Question: I want to draw a 2D triangle where mouse clicked.
Already made mouse event handler and could see the point where mouse clicked.
I wrote vertex position of Triangle in Buffer Object. It will be Triangle size.
How to connect the mouse event handler(function click) and position of Triangle(positionBuffer)
Could you give me answer?
'''
//Vertex shader program
var VSHADER_SOURCE =
'attribute vec4 a_Position;
' +
'void main() {
' +
' gl_Position = a_Position;
' +
'}
';
// Fragment shader program
var FSHADER_SOURCE =
'void main() {
' +
' gl_FragColor = vec4(1.0, 0.0, 0.0, 1.0);
' +
'}
';
function main() {
// Retrieve <canvas> element
var canvas = document.getElementById('webgl');
// Get the rendering context for WebGL
var gl = getWebGLContext(canvas);
if (!gl) {
console.log('Failed to get the rendering context for WebGL');
return;
}
// Initialize shaders
if (!initShaders(gl, VSHADER_SOURCE, FSHADER_SOURCE)) {
console.log('Failed to intialize shaders.');
return;
}
var n = initVertexBuffers(gl);
if(n < 0){
console.log('Failed to set the positions of the vertices');
return;
}
// Register function (event handler) to be called on a mouse press
canvas.onmousedown = function(ev){ click(ev, gl, canvas) };
// Specify the color for clearing <canvas>
gl.clearColor(0.0, 0.0, 0.0, 1.0);
// Clear <canvas>
gl.clear(gl.COLOR_BUFFER_BIT);
}
var shapes = []; // The array for the position of Triangle with mouse click
function click(ev, gl, canvas) {
var x = ev.clientX; // x coordinate of a mouse pointer
var y = ev.clientY; // y coordinate of a mouse pointer
var rect = ev.target.getBoundingClientRect();
x = ((x - rect.left) - canvas.width/2)/(canvas.width/2);
y = (canvas.height/2 - (y - rect.top))/(canvas.height/2);
// Store the coordinates to shapes array
shapes.push([x,y]);
// Clear <canvas>
gl.clear(gl.COLOR_BUFFER_BIT);
var len = shapes.length;
for(var i = 0; i < len; i++) {
gl.bufferData(gl.ARRAY_BUFFER, shapes[i], gl.STATIC_DRAW);
}
// Draw
gl.drawArrays(gl.TRIANGLES, 0, 3);
}
//Make the BO for making triangle
function initVertexBuffers(gl){
var vertices = new Float32Array([
0.0, 0.1,
-0.1, -0.1,
0.1, -0.1,
]);
var n = 3;
//Create a buffer Object
var positionBuffer = gl.createBuffer();
if(!positionBuffer){
console.log('Failed to create the buffer object');
return -1;
}
//Bind the buffer object to target
gl.bindBuffer(gl.ARRAY_BUFFER, positionBuffer);
//Write date into the buffer object
gl.bufferData(gl.ARRAY_BUFFER, vertices, gl.STATIC_DRAW);
//Assign the buffer object to a_Position variable
var a_Position = gl.getAttribLocation(gl.program, 'a_Position');
if (a_Position < 0) {
console.log('Failed to get the storage location of a_Position');
return -1;
}
//Connect the assignment to a_Position variable
gl.vertexAttribPointer(a_Position, 2, gl.FLOAT, false, 0, 0);
//Enable the assignment to a_Position variable
gl.enableVertexAttribArray(a_Position);
return n;
}
'''
Error message->

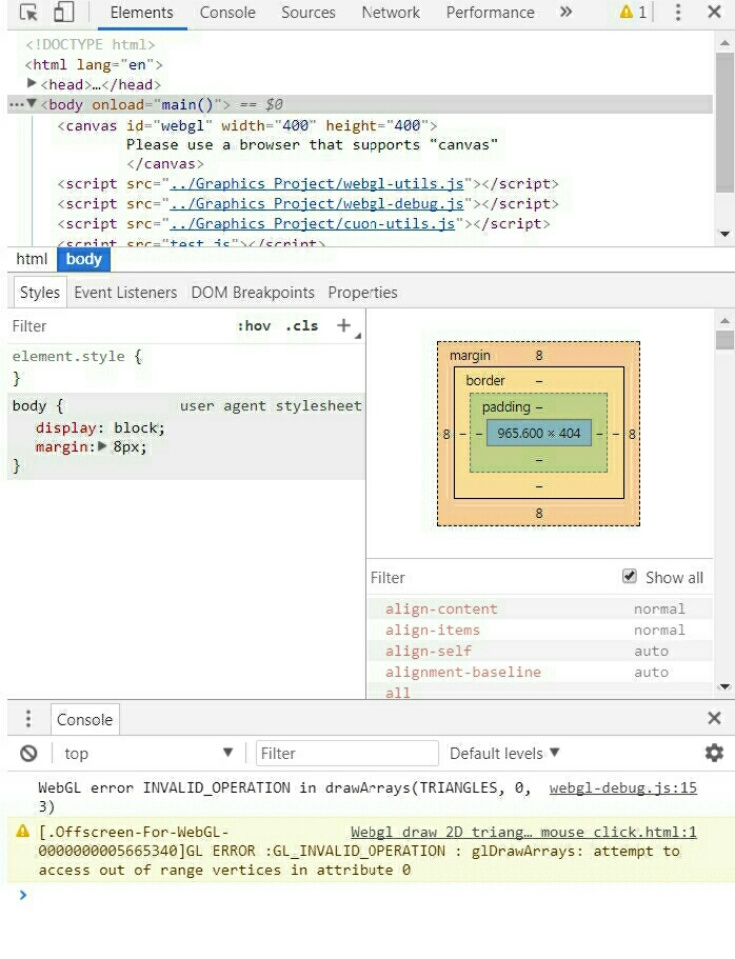
Answer: It's not really clear what you want to happen. Do you want to draw one mesh with multiple triangles or do you want to draw N triangles?
In any case this code makes no sense
'''
var shapes = []; // The array for the position of Triangle with mouse click
function click(ev, gl, canvas) {
...
// Store the coordinates to shapes array
shapes.push([x,y]);
...
var len = shapes.length;
for(var i = 0; i < len; i++) {
gl.bufferData(gl.ARRAY_BUFFER, shapes[i], gl.STATIC_DRAW);
}
'''
'gl.bufferData' requires a <URL>, not a JavaScript native array of arrays which is what you're passing it.
But it's also not clear what you're trying to do. In 'initVertexBuffer' you create a single buffer and upload a single triangle (3 vertices)
Then in 'click' you try to replace that triangle in the position buffer with point data which if successful would delete the triangle. It's not successful because you didn't use a typed array but even if it was successful it wouldn't work because you'd have ended up deleting the triangle.
There's arguably too much wrong to really pick a place to start. I'd suggest <URL>
Here is your code hacked to work
I added a uniform 'u_Offset' to the vertex shader. Then I loop through your shape coordinates in 'click', set each recorded offset with 'gl.uniform2f' and call 'gl.drawArrays' for each triangle.
'''
//Vertex shader program
var VSHADER_SOURCE = '
attribute vec4 a_Position;
uniform vec2 u_Offset;
void main() {
gl_Position = a_Position + vec4(u_Offset, 0, 0);
}';
// Fragment shader program
var FSHADER_SOURCE = '
void main() {
gl_FragColor = vec4(1.0, 0.0, 0.0, 1.0);
}';
var offsetLoc;
function main() {
// Retrieve <canvas> element
var canvas = document.getElementById('webgl');
// Get the rendering context for WebGL
var gl = canvas.getContext("webgl");
if (!gl) {
console.log('Failed to get the rendering context for WebGL');
return;
}
// Initialize shaders
if (!initShaders(gl, VSHADER_SOURCE, FSHADER_SOURCE)) {
console.log('Failed to intialize shaders.');
return;
}
offsetLoc = gl.getUniformLocation(gl.program, "u_Offset");
var n = initVertexBuffers(gl);
if(n < 0){
console.log('Failed to set the positions of the vertices');
return;
}
// Register function (event handler) to be called on a mouse press
canvas.onmousedown = function(ev){ click(ev, gl, canvas) };
// Specify the color for clearing <canvas>
gl.clearColor(0.0, 0.0, 0.0, 1.0);
// Clear <canvas>
gl.clear(gl.COLOR_BUFFER_BIT);
}
var shapes = []; // The array for the position of Triangle with mouse click
function click(ev, gl, canvas) {
var x = ev.clientX; // x coordinate of a mouse pointer
var y = ev.clientY; // y coordinate of a mouse pointer
var rect = ev.target.getBoundingClientRect();
x = ((x - rect.left) - canvas.width/2)/(canvas.width/2);
y = (canvas.height/2 - (y - rect.top))/(canvas.height/2);
// Store the coordinates to shapes array
shapes.push([x,y]);
// Clear <canvas>
gl.clear(gl.COLOR_BUFFER_BIT);
var len = shapes.length;
for(var i = 0; i < len; i++) {
// Draw
gl.uniform2f(offsetLoc, shapes[i][0], shapes[i][1]);
gl.drawArrays(gl.TRIANGLES, 0, 3);
}
}
//Make the BO for making triangle
function initVertexBuffers(gl){
var vertices = new Float32Array([
0.0, 0.1,
-0.1, -0.1,
0.1, -0.1,
]);
var n = 3;
//Create a buffer Object
var positionBuffer = gl.createBuffer();
if(!positionBuffer){
console.log('Failed to create the buffer object');
return -1;
}
//Bind the buffer object to target
gl.bindBuffer(gl.ARRAY_BUFFER, positionBuffer);
//Write date into the buffer object
gl.bufferData(gl.ARRAY_BUFFER, vertices, gl.STATIC_DRAW);
//Assign the buffer object to a_Position variable
var a_Position = gl.getAttribLocation(gl.program, 'a_Position');
if (a_Position < 0) {
console.log('Failed to get the storage location of a_Position');
return -1;
}
//Connect the assignment to a_Position variable
gl.vertexAttribPointer(a_Position, 2, gl.FLOAT, false, 0, 0);
//Enable the assignment to a_Position variable
gl.enableVertexAttribArray(a_Position);
return n;
}
function initShaders(gl, vsrc, fsrc) {
// initShaders is really poorly designed. Most WebGL programs need multiple shader programs
// but this function assumes there will only ever be one shader program
// Also you should never assign values to the gl context.
gl.program = twgl.createProgram(gl, [vsrc, fsrc]);
gl.useProgram(gl.program);
return gl.program;
}
main();
'''
'''
canvas { border: 1px solid black; }
'''
'''
<canvas id="webgl"></canvas>
<script src="https://twgljs.org/dist/3.x/twgl.min.js"></script>
'''